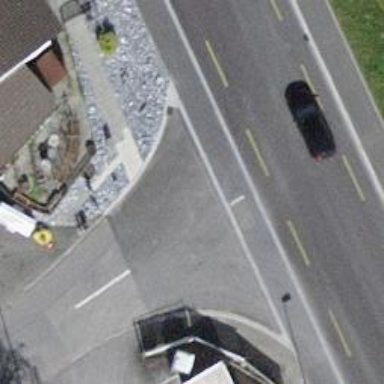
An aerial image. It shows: Unmarked crossing on the road.